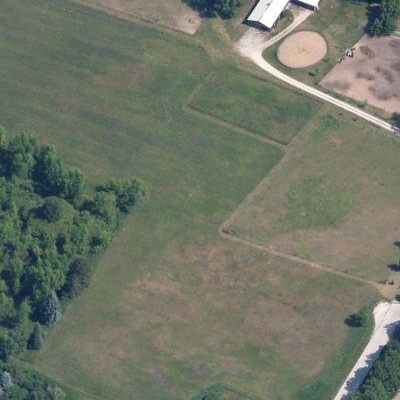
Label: Grass